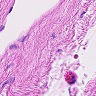
Metastatic tissue present: no